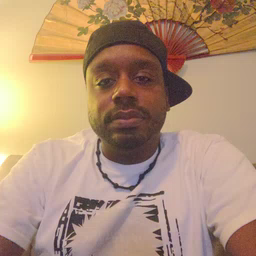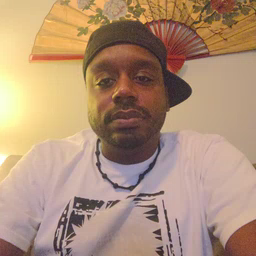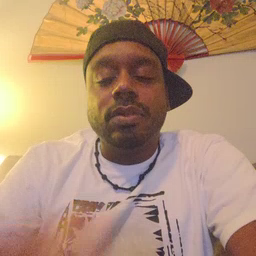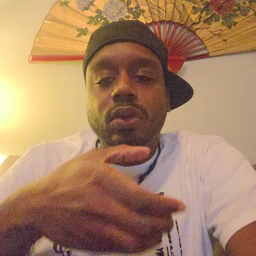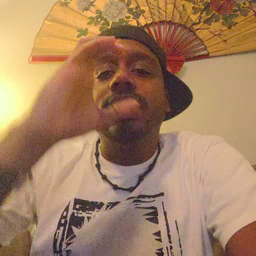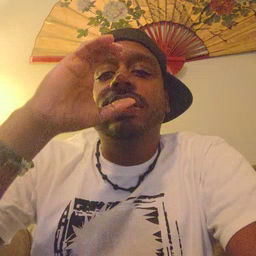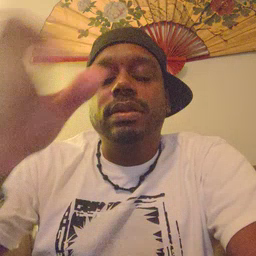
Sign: drink